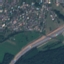
Land use / land cover class: Highway